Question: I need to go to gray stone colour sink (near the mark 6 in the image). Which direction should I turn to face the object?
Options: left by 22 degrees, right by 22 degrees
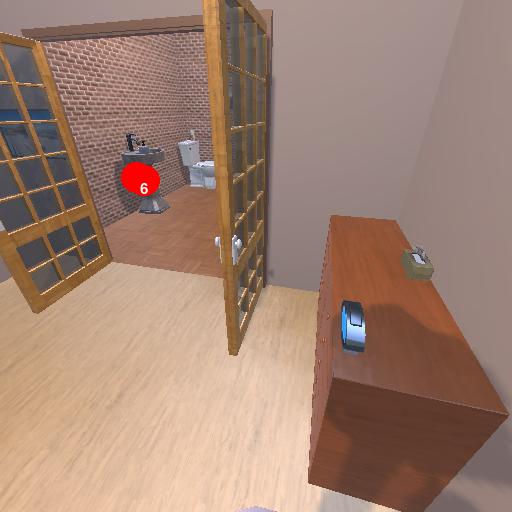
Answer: left by 22 degrees